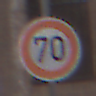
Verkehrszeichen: Geschwindigkeit70
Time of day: MorningAfternoon
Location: Outdoor (Urban)
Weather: Overcast
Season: NotSpecified
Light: Natural